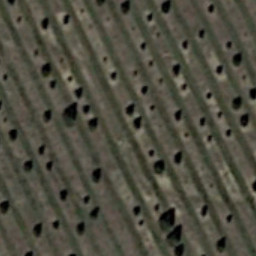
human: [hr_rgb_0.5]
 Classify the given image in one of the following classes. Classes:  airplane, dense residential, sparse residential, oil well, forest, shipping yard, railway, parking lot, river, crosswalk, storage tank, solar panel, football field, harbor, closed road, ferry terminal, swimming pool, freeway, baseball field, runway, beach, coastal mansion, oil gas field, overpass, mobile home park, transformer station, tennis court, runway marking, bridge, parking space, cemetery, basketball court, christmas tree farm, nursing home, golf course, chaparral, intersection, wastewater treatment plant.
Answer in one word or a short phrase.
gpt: christmas tree farm